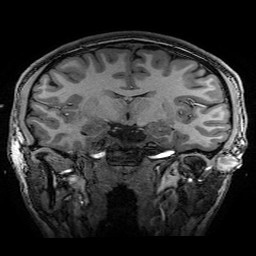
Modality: T1w
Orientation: sagittal
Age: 18
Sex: male
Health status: healthy